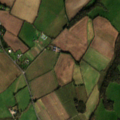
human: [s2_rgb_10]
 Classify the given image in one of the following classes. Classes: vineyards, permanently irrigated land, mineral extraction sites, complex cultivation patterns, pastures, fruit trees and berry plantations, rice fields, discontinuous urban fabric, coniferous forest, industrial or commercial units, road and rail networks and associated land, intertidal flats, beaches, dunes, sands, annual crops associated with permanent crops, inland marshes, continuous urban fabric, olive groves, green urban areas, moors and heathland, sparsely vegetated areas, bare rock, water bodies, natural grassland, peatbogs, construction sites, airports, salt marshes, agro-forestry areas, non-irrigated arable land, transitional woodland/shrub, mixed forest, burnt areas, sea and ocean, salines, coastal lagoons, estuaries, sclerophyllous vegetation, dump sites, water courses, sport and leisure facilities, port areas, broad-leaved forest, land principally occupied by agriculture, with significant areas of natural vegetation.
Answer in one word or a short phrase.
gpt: non-irrigated arable land, fruit trees and berry plantations, pastures